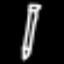
Label: pencil